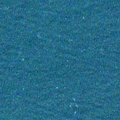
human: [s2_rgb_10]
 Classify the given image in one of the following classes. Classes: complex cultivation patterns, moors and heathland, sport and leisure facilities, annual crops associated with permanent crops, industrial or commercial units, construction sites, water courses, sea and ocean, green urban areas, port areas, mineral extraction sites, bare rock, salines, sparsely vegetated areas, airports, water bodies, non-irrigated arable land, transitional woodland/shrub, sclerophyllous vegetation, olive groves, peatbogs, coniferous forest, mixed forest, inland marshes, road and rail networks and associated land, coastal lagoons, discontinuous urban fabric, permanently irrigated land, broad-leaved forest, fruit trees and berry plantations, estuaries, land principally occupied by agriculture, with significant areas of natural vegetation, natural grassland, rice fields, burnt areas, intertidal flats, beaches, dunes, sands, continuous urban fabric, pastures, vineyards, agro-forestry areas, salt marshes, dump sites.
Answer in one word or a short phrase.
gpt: sea and ocean